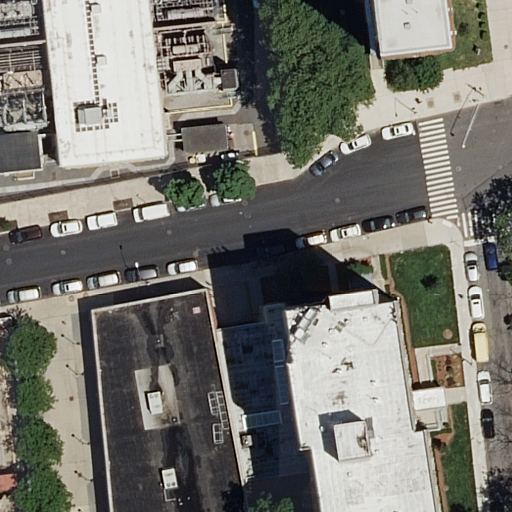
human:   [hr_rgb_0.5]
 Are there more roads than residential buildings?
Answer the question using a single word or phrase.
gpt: no

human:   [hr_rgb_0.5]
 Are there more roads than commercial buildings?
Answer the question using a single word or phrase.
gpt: yes

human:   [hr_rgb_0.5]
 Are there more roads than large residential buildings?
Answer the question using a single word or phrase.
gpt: no

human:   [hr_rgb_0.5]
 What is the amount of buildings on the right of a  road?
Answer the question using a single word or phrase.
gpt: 2

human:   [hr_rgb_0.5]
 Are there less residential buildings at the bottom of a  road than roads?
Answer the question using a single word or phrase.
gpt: no

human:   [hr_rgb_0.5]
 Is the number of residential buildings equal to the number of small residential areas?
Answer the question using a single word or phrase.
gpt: no

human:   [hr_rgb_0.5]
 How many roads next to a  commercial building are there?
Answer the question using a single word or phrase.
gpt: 0

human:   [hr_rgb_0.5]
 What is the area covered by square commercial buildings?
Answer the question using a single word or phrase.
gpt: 0m2

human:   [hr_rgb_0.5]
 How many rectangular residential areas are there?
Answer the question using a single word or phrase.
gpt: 1

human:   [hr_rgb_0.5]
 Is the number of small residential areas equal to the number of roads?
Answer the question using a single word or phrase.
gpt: no

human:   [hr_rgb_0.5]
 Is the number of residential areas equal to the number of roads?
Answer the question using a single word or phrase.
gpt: no

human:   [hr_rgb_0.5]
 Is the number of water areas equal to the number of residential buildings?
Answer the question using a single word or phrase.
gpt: no

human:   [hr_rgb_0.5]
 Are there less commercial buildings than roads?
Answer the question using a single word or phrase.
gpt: yes

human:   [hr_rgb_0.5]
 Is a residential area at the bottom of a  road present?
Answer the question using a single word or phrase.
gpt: no

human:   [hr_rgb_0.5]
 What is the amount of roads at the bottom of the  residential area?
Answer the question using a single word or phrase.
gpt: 0

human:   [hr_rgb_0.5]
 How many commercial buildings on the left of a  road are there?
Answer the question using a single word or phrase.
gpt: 0

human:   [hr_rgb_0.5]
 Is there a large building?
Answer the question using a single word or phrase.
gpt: yes

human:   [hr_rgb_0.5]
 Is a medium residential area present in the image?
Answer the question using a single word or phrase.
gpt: no

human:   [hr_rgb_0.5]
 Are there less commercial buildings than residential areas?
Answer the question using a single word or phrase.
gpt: yes

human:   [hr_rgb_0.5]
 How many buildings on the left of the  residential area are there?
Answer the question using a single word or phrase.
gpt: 0

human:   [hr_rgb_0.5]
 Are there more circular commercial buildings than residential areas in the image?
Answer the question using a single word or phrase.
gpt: no

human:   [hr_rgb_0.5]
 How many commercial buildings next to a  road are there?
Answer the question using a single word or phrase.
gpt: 0

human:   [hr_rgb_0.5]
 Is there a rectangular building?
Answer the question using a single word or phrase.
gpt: yes

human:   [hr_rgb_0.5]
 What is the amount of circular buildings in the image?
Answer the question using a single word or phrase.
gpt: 0

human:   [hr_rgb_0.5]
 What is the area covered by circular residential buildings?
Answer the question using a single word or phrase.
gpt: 0m2

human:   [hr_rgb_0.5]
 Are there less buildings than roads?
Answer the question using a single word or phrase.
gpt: no

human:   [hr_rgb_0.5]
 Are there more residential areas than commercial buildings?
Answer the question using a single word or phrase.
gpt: yes

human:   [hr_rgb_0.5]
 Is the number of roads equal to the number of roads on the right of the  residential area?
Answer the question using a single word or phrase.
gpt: yes

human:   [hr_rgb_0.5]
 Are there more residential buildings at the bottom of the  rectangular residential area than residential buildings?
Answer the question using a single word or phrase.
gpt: no

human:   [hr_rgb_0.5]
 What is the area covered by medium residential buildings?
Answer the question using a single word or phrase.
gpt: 706m2

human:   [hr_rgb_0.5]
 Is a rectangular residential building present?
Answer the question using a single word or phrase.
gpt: yes

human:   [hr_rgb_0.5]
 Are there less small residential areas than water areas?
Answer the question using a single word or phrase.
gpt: no

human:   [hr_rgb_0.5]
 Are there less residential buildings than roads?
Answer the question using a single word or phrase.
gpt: no

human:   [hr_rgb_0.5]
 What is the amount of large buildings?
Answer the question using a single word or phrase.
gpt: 3

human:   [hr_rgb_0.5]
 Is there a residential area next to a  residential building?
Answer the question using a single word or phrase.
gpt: yes

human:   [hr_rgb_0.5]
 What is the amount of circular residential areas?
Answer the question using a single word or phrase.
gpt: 0